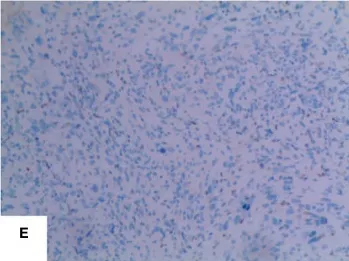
Histopathological assessment of tumor tissue. Vim positive.
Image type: pathology (immunostaining)